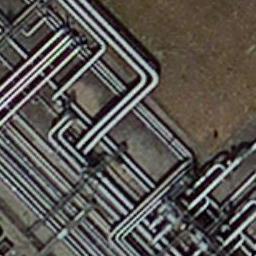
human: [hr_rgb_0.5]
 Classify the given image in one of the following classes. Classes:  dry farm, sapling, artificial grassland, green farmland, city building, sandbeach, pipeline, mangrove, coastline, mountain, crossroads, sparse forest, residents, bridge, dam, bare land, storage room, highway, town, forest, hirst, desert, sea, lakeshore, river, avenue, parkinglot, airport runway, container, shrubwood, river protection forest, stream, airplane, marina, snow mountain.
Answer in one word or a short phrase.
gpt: pipeline